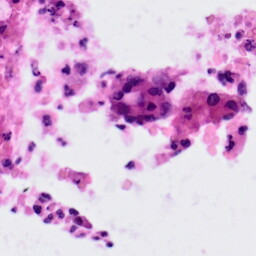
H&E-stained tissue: Colon